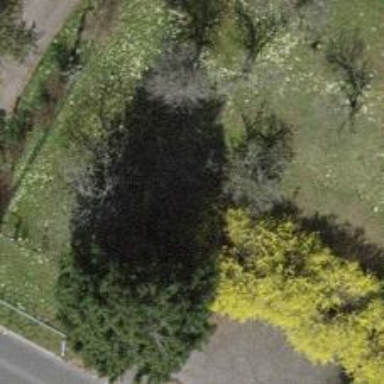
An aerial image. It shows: Garden with deciduous broadleaved trees.